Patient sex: M
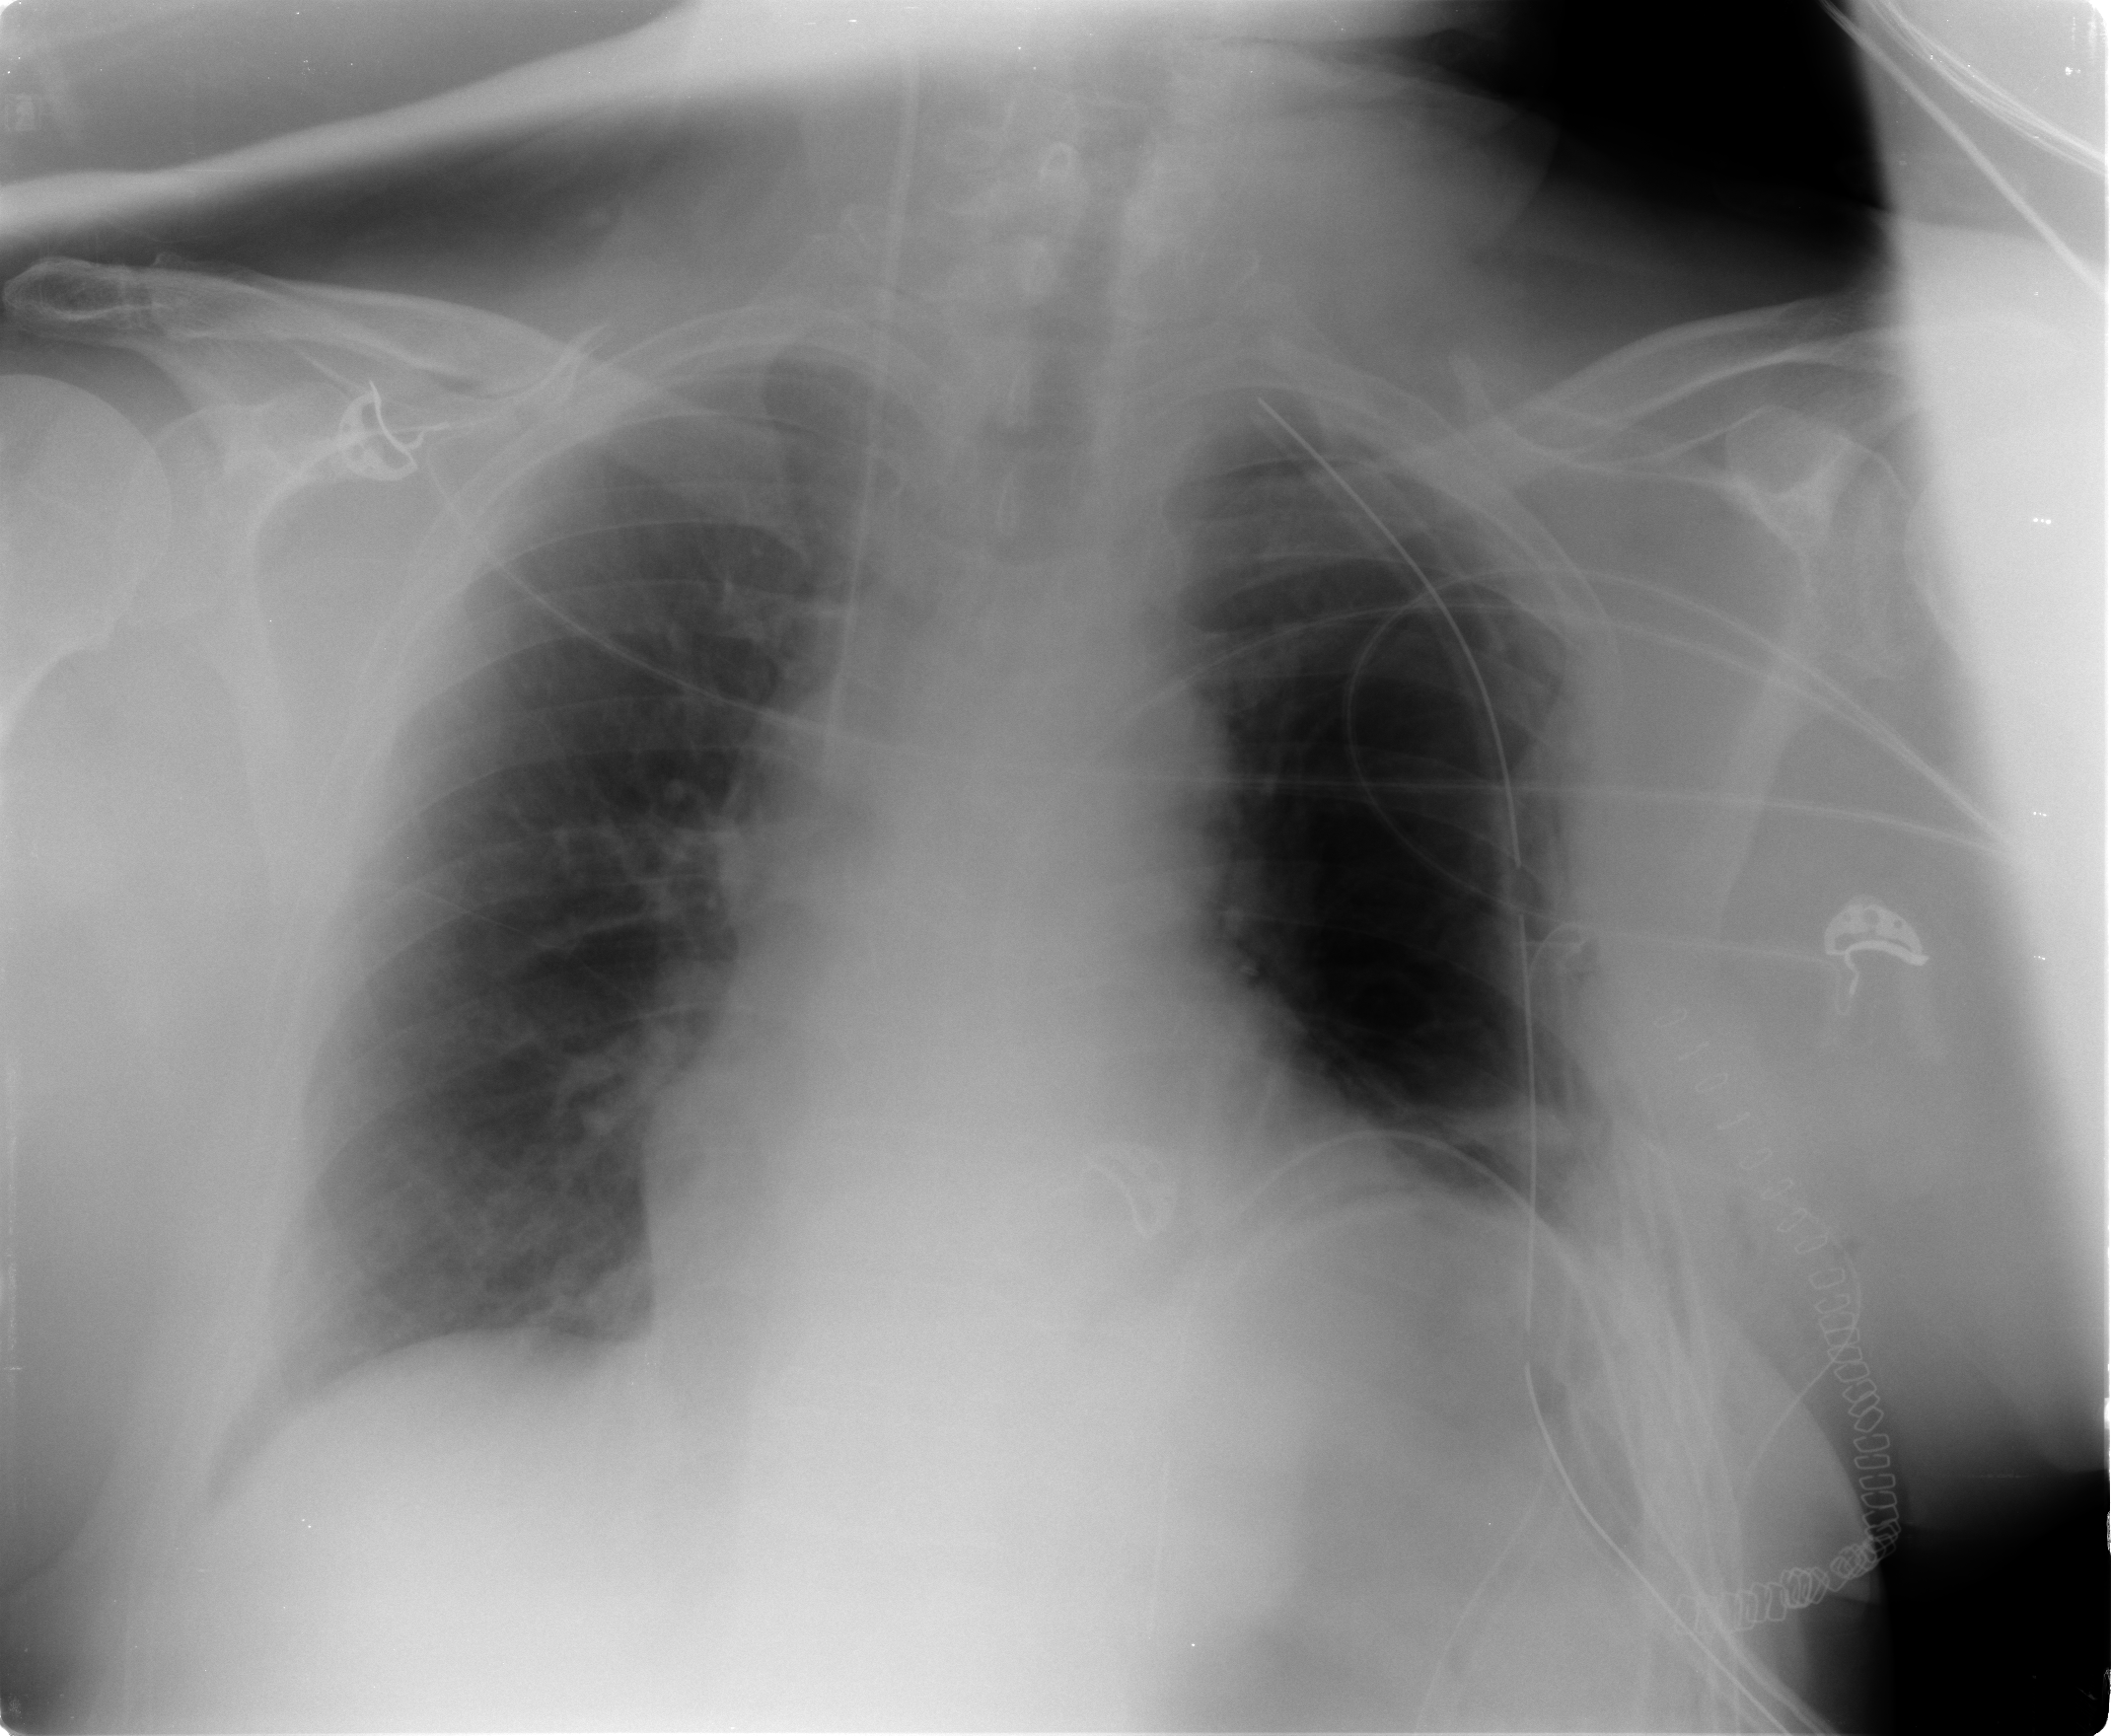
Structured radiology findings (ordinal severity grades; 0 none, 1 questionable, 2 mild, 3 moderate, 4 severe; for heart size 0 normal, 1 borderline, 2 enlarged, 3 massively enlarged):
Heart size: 1
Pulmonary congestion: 1
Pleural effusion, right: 0
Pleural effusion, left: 2
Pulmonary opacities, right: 0
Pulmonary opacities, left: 2
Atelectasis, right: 2
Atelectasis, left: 2